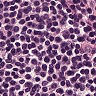
Metastatic tissue present: no